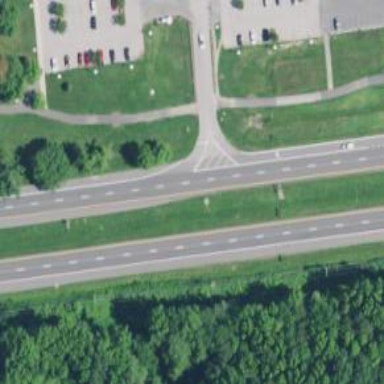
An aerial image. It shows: Trunk link highway.